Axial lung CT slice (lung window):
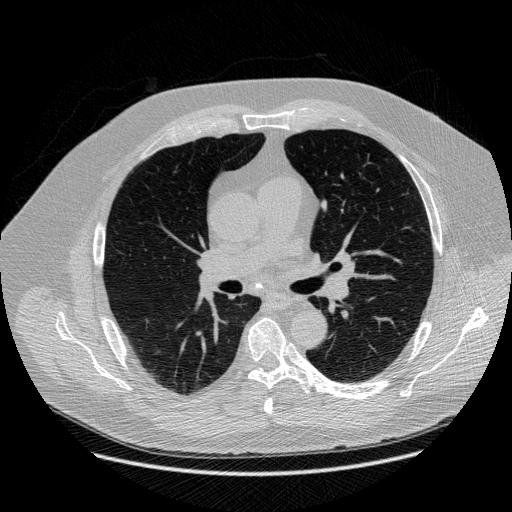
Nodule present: no